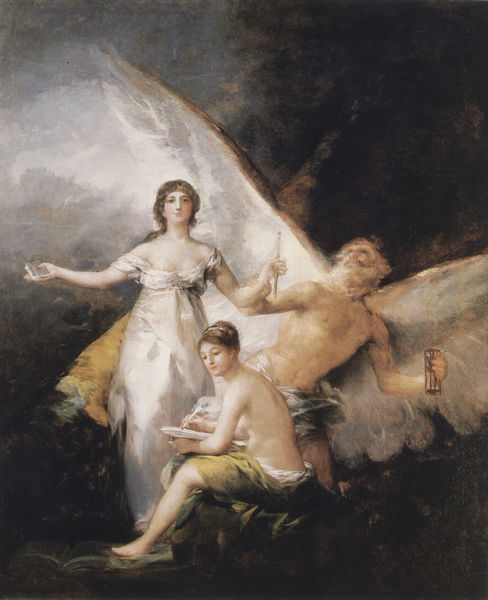
Titel: Allegory on the Adoption of the Constitution of 1812
Künstler: Francisco José Goya Lucientes
Standort: Stockholm
Institution: Nationalmuseum
Schlagwörter: akt, baum, blau, dunkel, felsen, flügel, gemälde, gott, hand, haut, himmel, mann, nackt, schatten, weiß, wolken, baden, bäume, frauen, gelb, grün, sitzen, ausschnitt, braun, brust, frau, frisur, glas, grau, haar, hell, hintergrund, kleid, kleider, laterne, licht, nacht, profil, rücken, schmuck, schwarz, szene, zeichnung, blick, dame, tuch, wolke, malerei, alt, bart, blond, hose, jung, arme, augen, falten, federn, gefieder, halten, inkarnat, messer, weit, hände, öl, boden, gewand, gold, mantel, sitzend, stehend, stoff, drei, musik, frontal, rosa, seide, fliegen, engel, füße, seitlich, wangen, bücher, düster, zwei, alter mann, stab, farbe, dampf, luft, goya, kerze, uhr, faltenwurf, halbnackt, nackte, geheimnisvoll, vergänglichkeit, alter, antike, greis, helligkeit, buch, strahlen, flug, geheimnis, geld, traum, jungfrau, offenbarung, ausgebreitet, gestik, allegorie, mythologie, palette, personifikation, pinsel, göttin, stift, flöte, schein, kerzenhalter, gekämmt, beleuchtet, schreiben, zeus, faun, mythos, pan, dolch, knieend, musen, fabelwesen, schwingen, erscheinung, stundenglas, zeit, schreibt, empire, block, grü, aufgeschlagen, geflügelt, panflöte, berührung, victoria, schicksal, kauffmann, unschuld, friede, füssli, weisheit, bloß, sanduhr, ikarus, kronos, aufgerichtet, saturn, daidalos, aufwärts, bick, inszeniert, chronos, ann, abildgaard, grüpn, barvuss, blauj, blik, die zeit, federns, nacgel